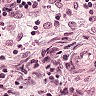
Metastatic tissue present: no